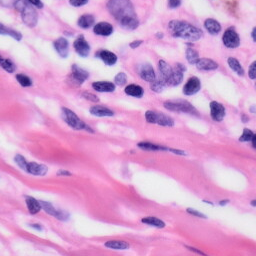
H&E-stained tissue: Skin